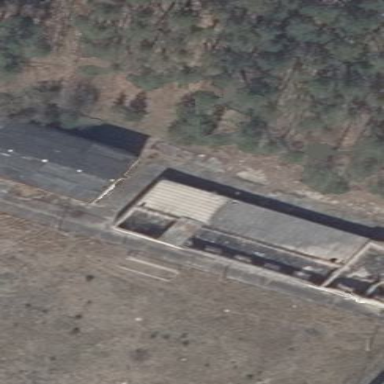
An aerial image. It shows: Historic building in ruins.